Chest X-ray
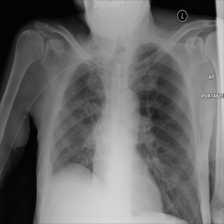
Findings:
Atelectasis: negative
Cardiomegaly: negative
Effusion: negative
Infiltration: negative
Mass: negative
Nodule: negative
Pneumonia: negative
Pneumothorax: negative
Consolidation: negative
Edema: negative
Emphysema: negative
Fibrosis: negative
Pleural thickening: negative
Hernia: negative